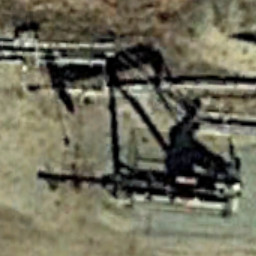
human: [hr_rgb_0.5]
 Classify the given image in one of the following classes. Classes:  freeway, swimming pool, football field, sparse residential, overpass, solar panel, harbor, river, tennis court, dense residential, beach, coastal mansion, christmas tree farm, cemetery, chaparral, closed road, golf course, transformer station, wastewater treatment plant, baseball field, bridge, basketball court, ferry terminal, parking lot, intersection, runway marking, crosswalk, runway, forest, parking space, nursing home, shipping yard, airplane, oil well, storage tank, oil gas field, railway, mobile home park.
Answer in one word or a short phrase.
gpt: oil well